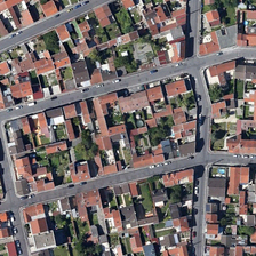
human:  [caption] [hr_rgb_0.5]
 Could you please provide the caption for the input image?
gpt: in this residential area most houses have red roof .

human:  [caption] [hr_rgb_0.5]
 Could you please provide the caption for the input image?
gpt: The houses with gardens are built compactly in these blocks.

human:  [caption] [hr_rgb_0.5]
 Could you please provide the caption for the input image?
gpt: Houses with gardens are built in these apartment buildings.

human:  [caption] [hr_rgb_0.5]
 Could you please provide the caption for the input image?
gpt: Garden houses are built compact with these Ploygon blocks.

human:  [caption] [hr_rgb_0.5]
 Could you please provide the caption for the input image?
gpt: Houses with gardens are built in these buildings